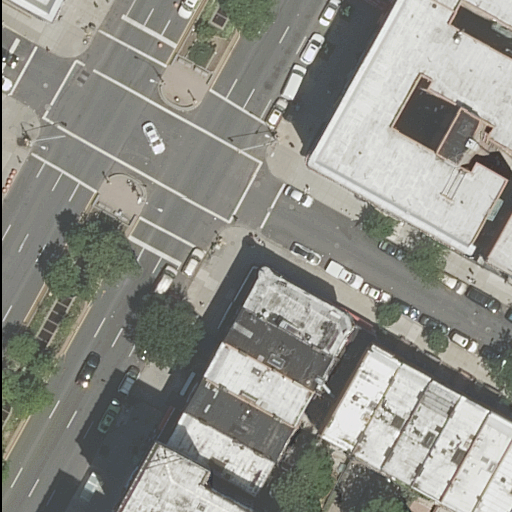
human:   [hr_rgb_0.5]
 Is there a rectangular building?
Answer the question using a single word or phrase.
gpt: yes

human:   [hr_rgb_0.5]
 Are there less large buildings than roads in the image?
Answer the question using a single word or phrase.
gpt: yes

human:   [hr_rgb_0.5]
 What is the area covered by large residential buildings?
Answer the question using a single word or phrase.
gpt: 953m2

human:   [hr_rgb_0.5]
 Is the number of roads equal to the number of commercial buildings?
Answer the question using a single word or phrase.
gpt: no

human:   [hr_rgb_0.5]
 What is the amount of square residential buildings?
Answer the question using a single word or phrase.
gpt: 0

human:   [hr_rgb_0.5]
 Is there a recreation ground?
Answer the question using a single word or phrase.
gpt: no

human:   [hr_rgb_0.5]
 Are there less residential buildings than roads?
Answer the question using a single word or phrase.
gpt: no

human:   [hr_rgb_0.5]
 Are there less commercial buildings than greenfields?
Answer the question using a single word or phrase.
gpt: no

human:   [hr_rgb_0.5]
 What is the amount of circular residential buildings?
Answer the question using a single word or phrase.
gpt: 0

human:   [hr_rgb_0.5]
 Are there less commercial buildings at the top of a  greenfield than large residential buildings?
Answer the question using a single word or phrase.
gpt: yes

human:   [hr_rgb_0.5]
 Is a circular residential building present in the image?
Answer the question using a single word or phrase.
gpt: no

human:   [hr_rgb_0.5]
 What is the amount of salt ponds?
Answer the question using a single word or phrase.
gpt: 0

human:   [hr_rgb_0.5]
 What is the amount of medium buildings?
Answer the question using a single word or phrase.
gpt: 11

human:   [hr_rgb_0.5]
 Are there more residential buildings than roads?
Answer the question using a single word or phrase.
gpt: yes

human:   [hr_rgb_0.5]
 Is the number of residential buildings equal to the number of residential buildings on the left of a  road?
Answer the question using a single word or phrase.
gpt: no

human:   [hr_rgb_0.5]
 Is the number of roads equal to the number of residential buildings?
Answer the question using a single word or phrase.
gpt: no

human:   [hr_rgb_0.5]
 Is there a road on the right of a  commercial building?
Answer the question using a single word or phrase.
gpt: no

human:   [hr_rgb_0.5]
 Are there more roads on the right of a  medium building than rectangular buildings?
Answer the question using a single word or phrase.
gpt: no

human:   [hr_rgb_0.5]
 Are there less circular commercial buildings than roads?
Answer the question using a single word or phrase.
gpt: yes

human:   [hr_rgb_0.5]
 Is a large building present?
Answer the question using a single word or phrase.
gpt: yes

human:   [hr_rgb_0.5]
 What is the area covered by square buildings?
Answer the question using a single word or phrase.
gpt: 0m2

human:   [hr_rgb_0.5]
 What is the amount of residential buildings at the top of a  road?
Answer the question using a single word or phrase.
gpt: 3

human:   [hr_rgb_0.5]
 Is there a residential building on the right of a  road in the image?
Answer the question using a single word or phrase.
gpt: yes

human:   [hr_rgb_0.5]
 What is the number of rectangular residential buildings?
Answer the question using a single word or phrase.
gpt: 14

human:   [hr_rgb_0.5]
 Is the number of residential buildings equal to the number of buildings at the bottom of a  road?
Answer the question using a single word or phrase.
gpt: no

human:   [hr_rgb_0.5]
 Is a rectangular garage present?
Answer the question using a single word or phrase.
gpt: no

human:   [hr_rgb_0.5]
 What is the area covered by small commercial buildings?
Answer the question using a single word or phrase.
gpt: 0m2

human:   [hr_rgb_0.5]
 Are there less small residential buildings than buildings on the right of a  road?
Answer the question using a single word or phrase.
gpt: yes

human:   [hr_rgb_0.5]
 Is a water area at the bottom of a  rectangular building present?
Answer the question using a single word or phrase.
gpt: no

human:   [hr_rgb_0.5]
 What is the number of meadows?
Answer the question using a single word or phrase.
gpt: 0

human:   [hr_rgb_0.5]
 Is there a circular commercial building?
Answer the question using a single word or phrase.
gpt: no

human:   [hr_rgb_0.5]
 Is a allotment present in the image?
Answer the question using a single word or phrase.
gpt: no

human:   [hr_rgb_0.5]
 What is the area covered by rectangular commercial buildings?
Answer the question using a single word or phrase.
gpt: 0m2

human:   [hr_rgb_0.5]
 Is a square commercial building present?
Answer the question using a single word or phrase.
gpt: no

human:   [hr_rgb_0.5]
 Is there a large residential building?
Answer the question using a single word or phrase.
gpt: yes

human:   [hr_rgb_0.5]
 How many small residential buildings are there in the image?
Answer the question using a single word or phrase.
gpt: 4